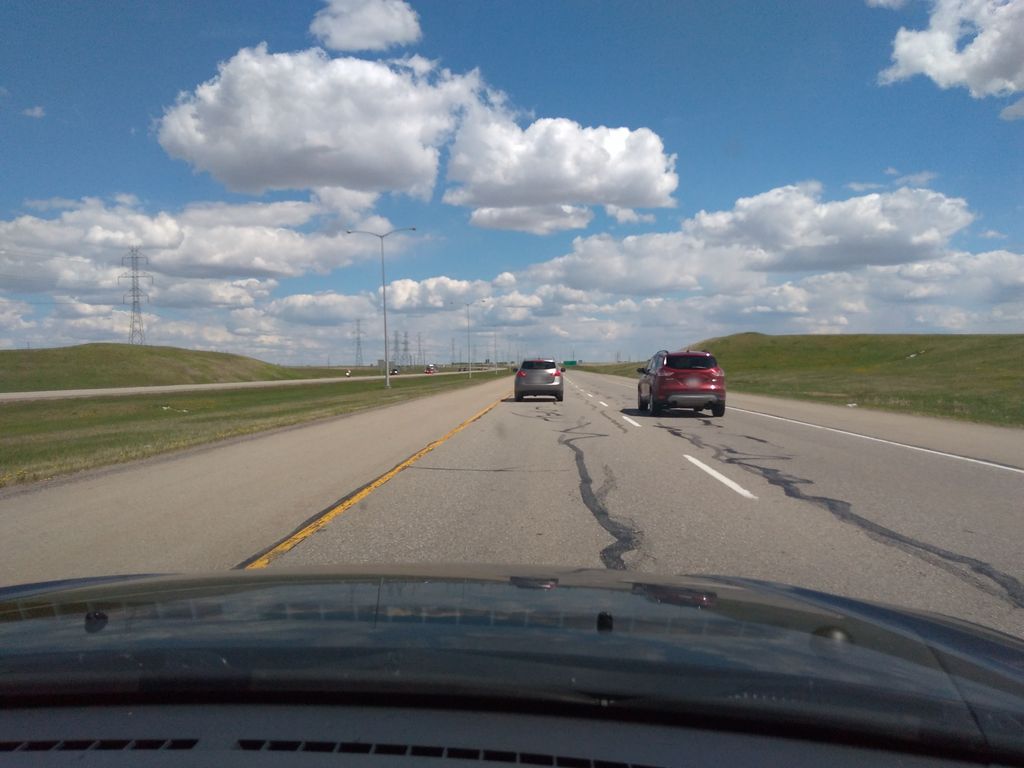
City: calgary